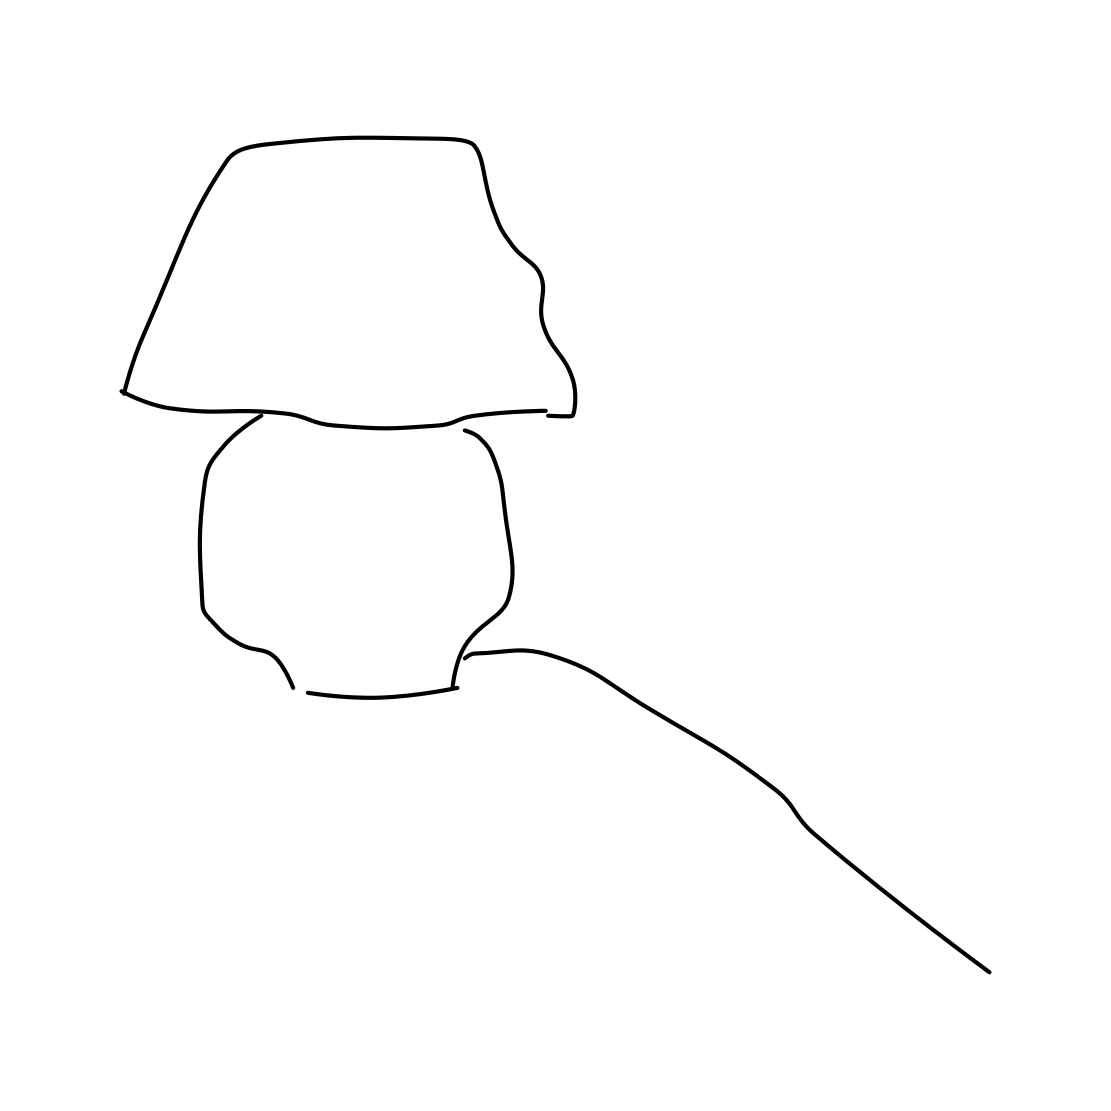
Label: tablelamp